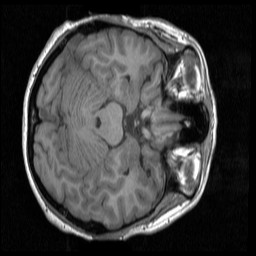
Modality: T1w
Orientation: axial
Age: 31
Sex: female
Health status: healthy